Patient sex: F
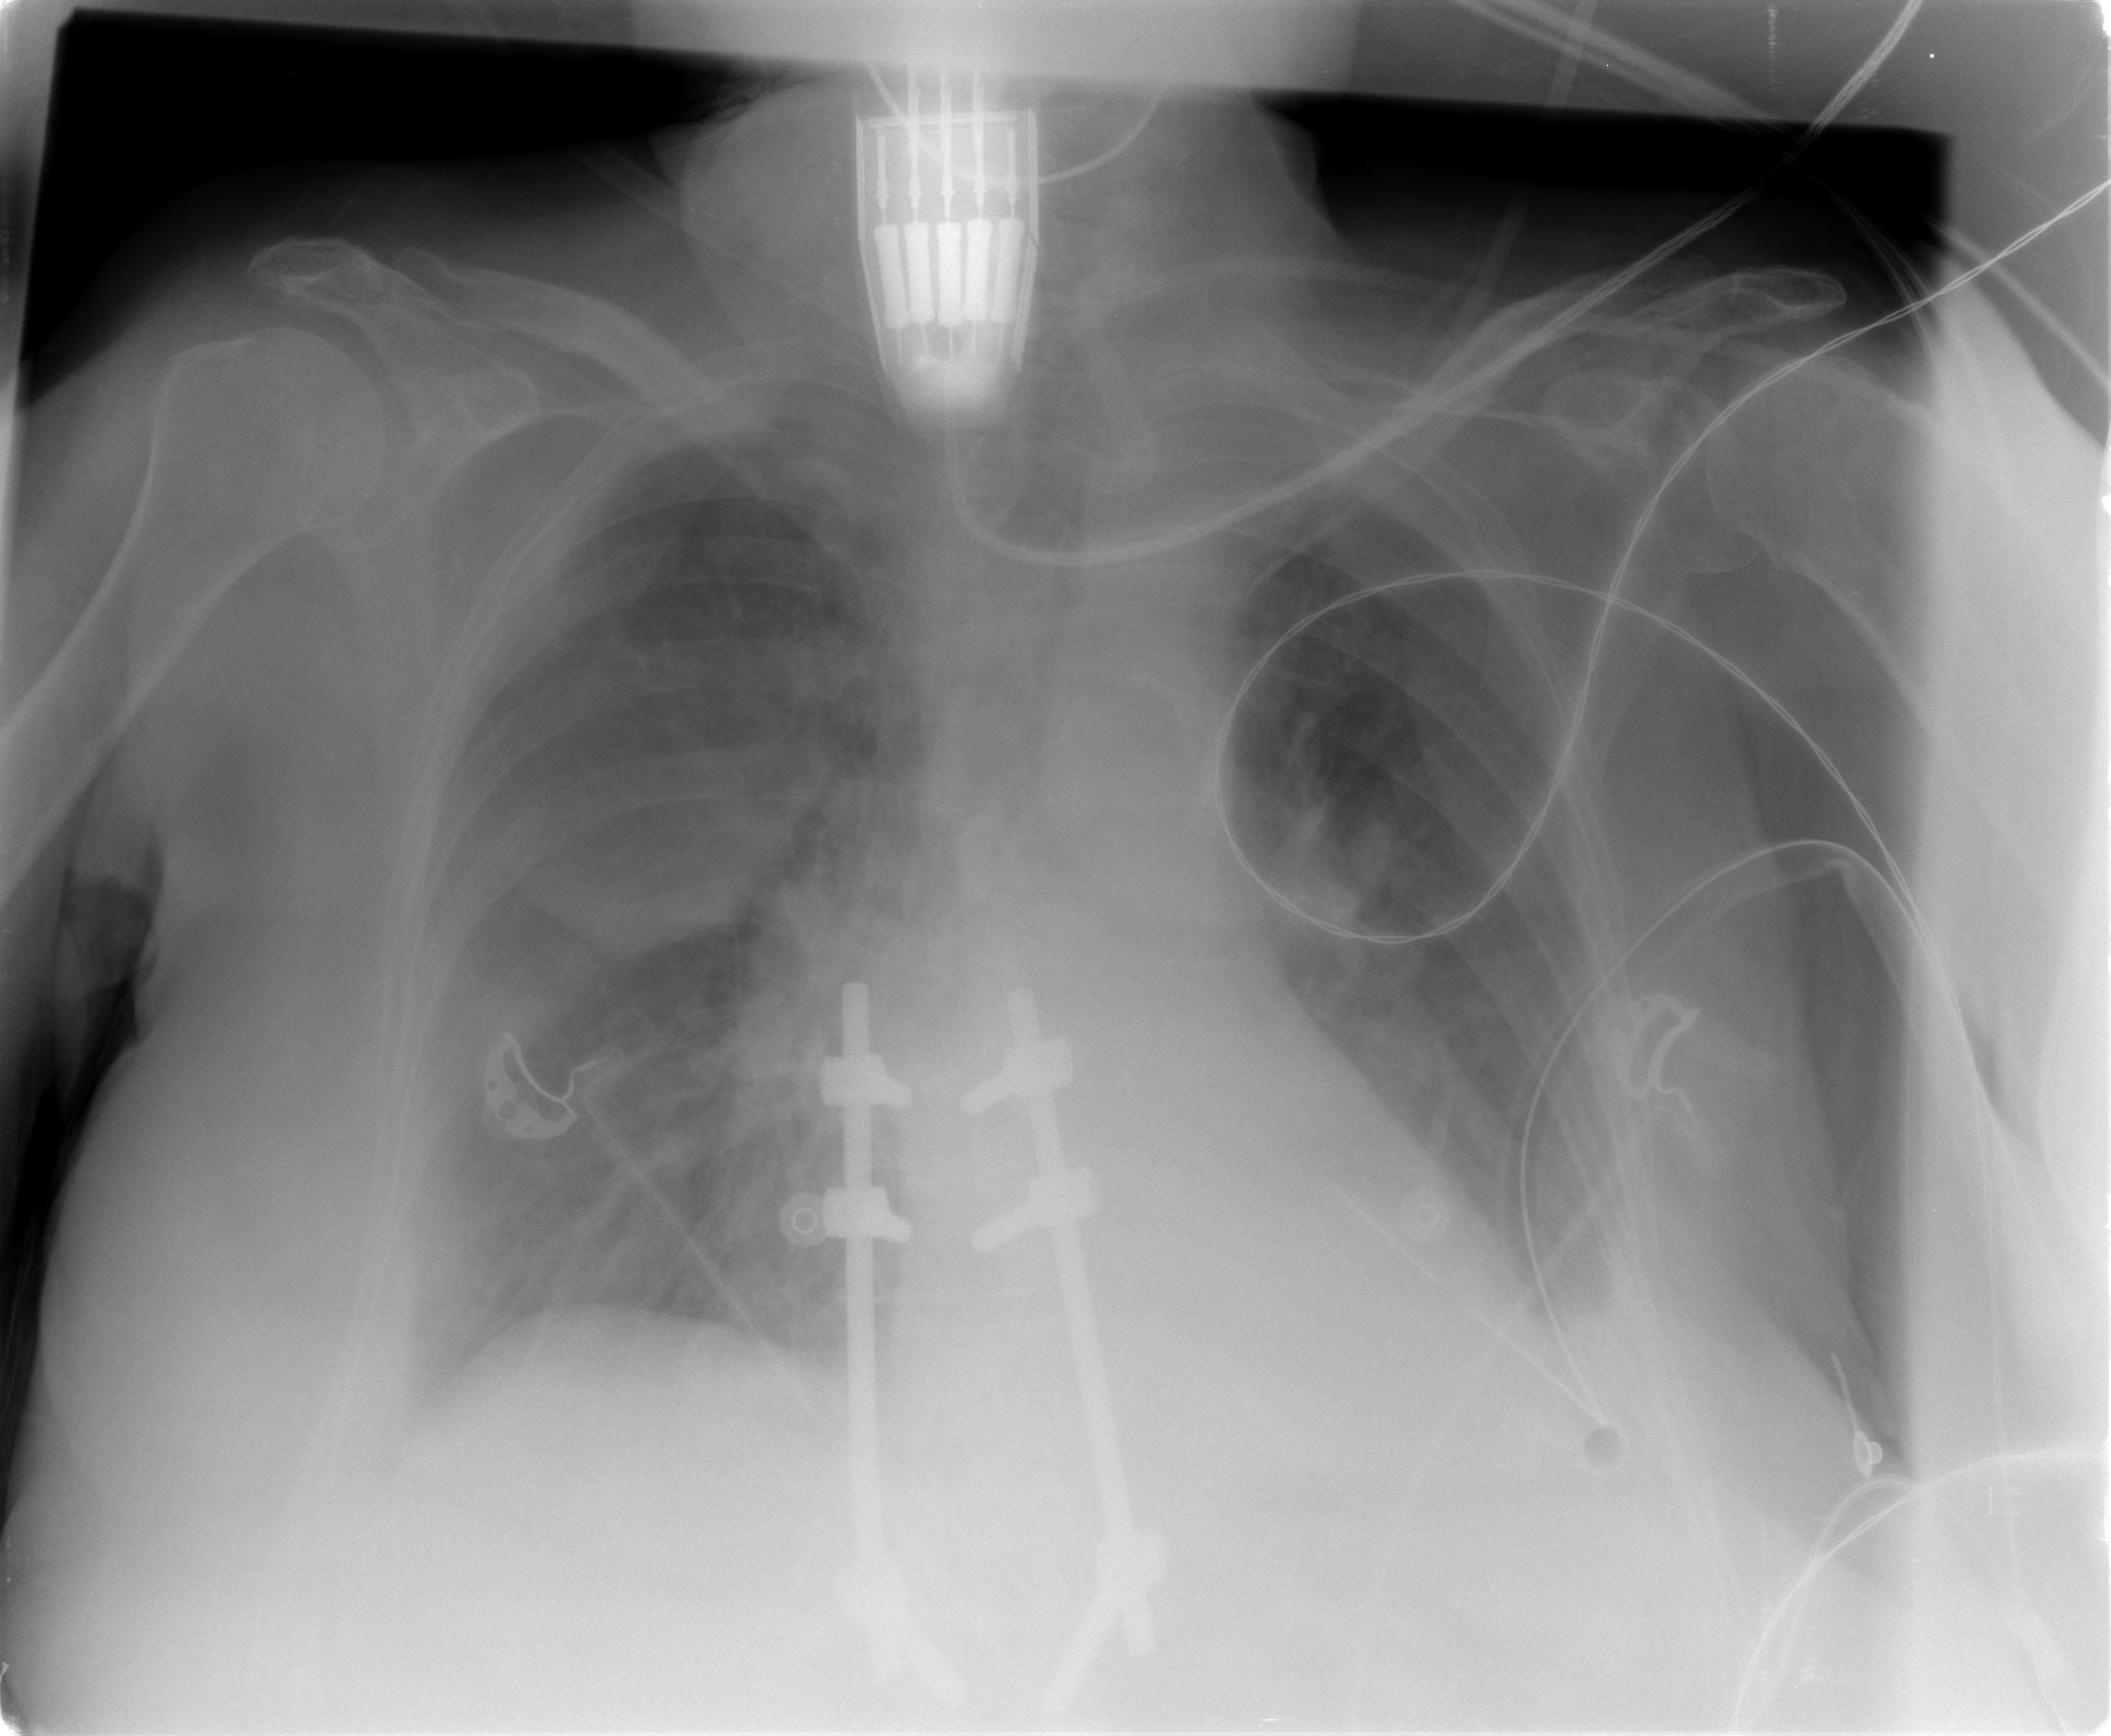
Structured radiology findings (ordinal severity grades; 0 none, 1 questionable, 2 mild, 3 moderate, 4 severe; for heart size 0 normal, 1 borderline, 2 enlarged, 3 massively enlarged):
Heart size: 0
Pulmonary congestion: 0
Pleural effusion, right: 3
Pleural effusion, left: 2
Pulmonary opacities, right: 0
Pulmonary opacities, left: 0
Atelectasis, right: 3
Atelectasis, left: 3